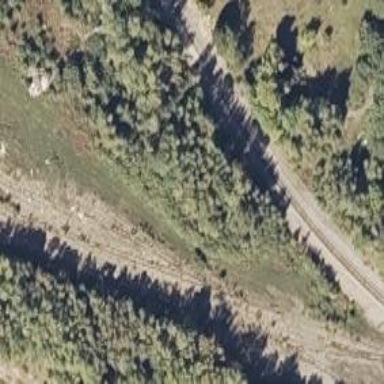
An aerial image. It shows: Disused railway.